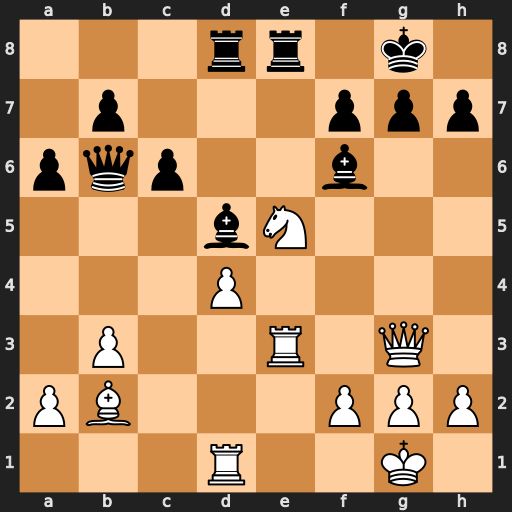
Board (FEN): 3rr1k1/1p3ppp/pqp2b2/3bN3/3P4/1P2R1Q1/PB3PPP/3R2K1
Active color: w
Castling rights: -
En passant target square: -
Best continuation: Nd7 Rxe3 Nxf6+